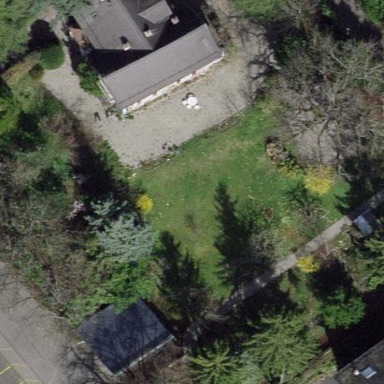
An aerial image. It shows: Garden surrounded by fence.